Interaction volume radius: 5 \u00c5
Interaction volume height: 35 \u00c5
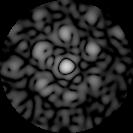
Disorder parameter: 0.6609